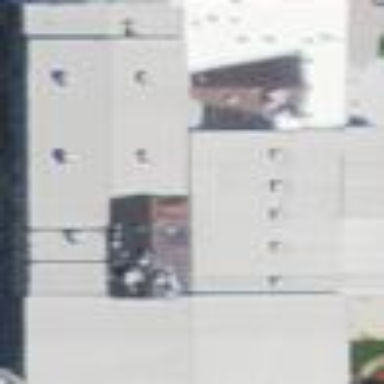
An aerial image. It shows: Building serving as banquet hall.